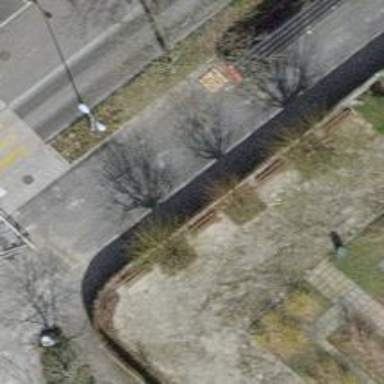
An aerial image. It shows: Bench for seating.